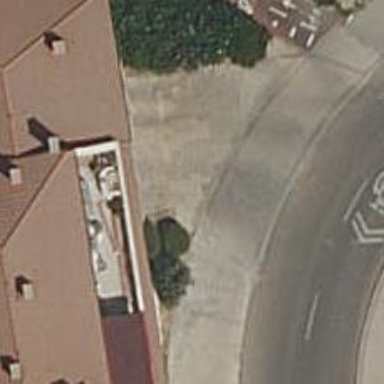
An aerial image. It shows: Footway surfaced with paving stones.